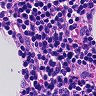
Metastatic tissue present: no